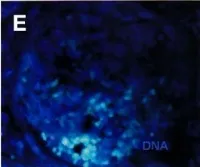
Autopsy findings. (E-G) NETs in the glomerulus. Blue: DNA stained by DAPI. Red: MPO. NETs were present in the crescent. , x 400.
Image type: pathology (fish)